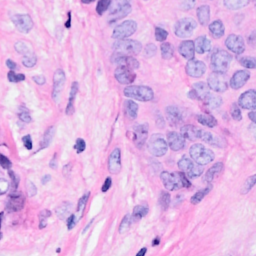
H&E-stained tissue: Breast